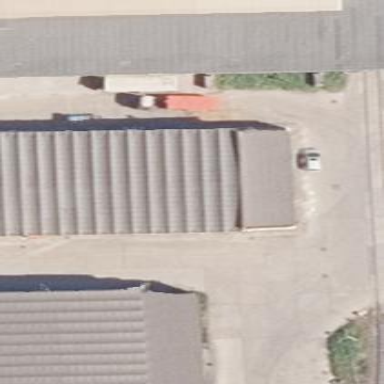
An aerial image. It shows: Industrial building.